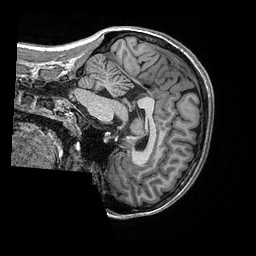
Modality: T1w
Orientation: sagittal
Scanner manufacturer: ge
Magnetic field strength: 3 T
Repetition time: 2.349 s
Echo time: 0.002968 s